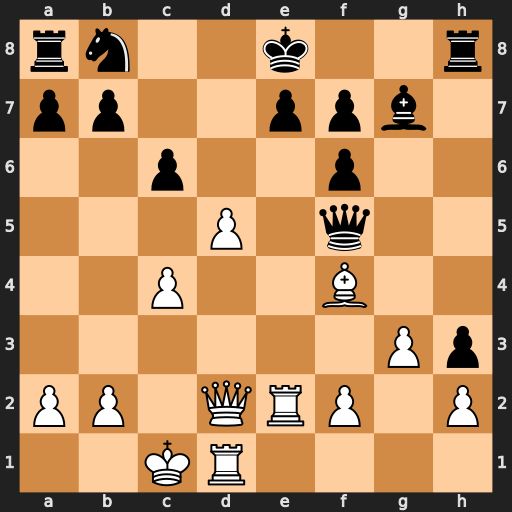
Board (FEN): rn2k2r/pp2ppb1/2p2p2/3P1q2/2P2B2/6Pp/PP1QRP1P/2KR4
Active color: w
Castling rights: kq
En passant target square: -
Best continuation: Rxe7+ Kxe7 Qb4+